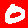
Digit: 0